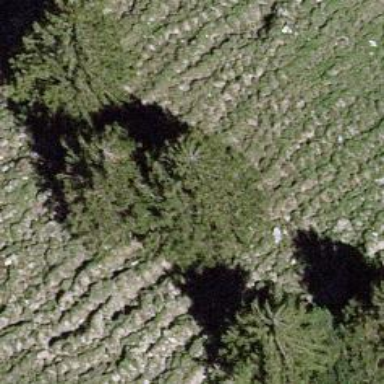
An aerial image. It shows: Needle-leaved tree in its natural environment.